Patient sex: F
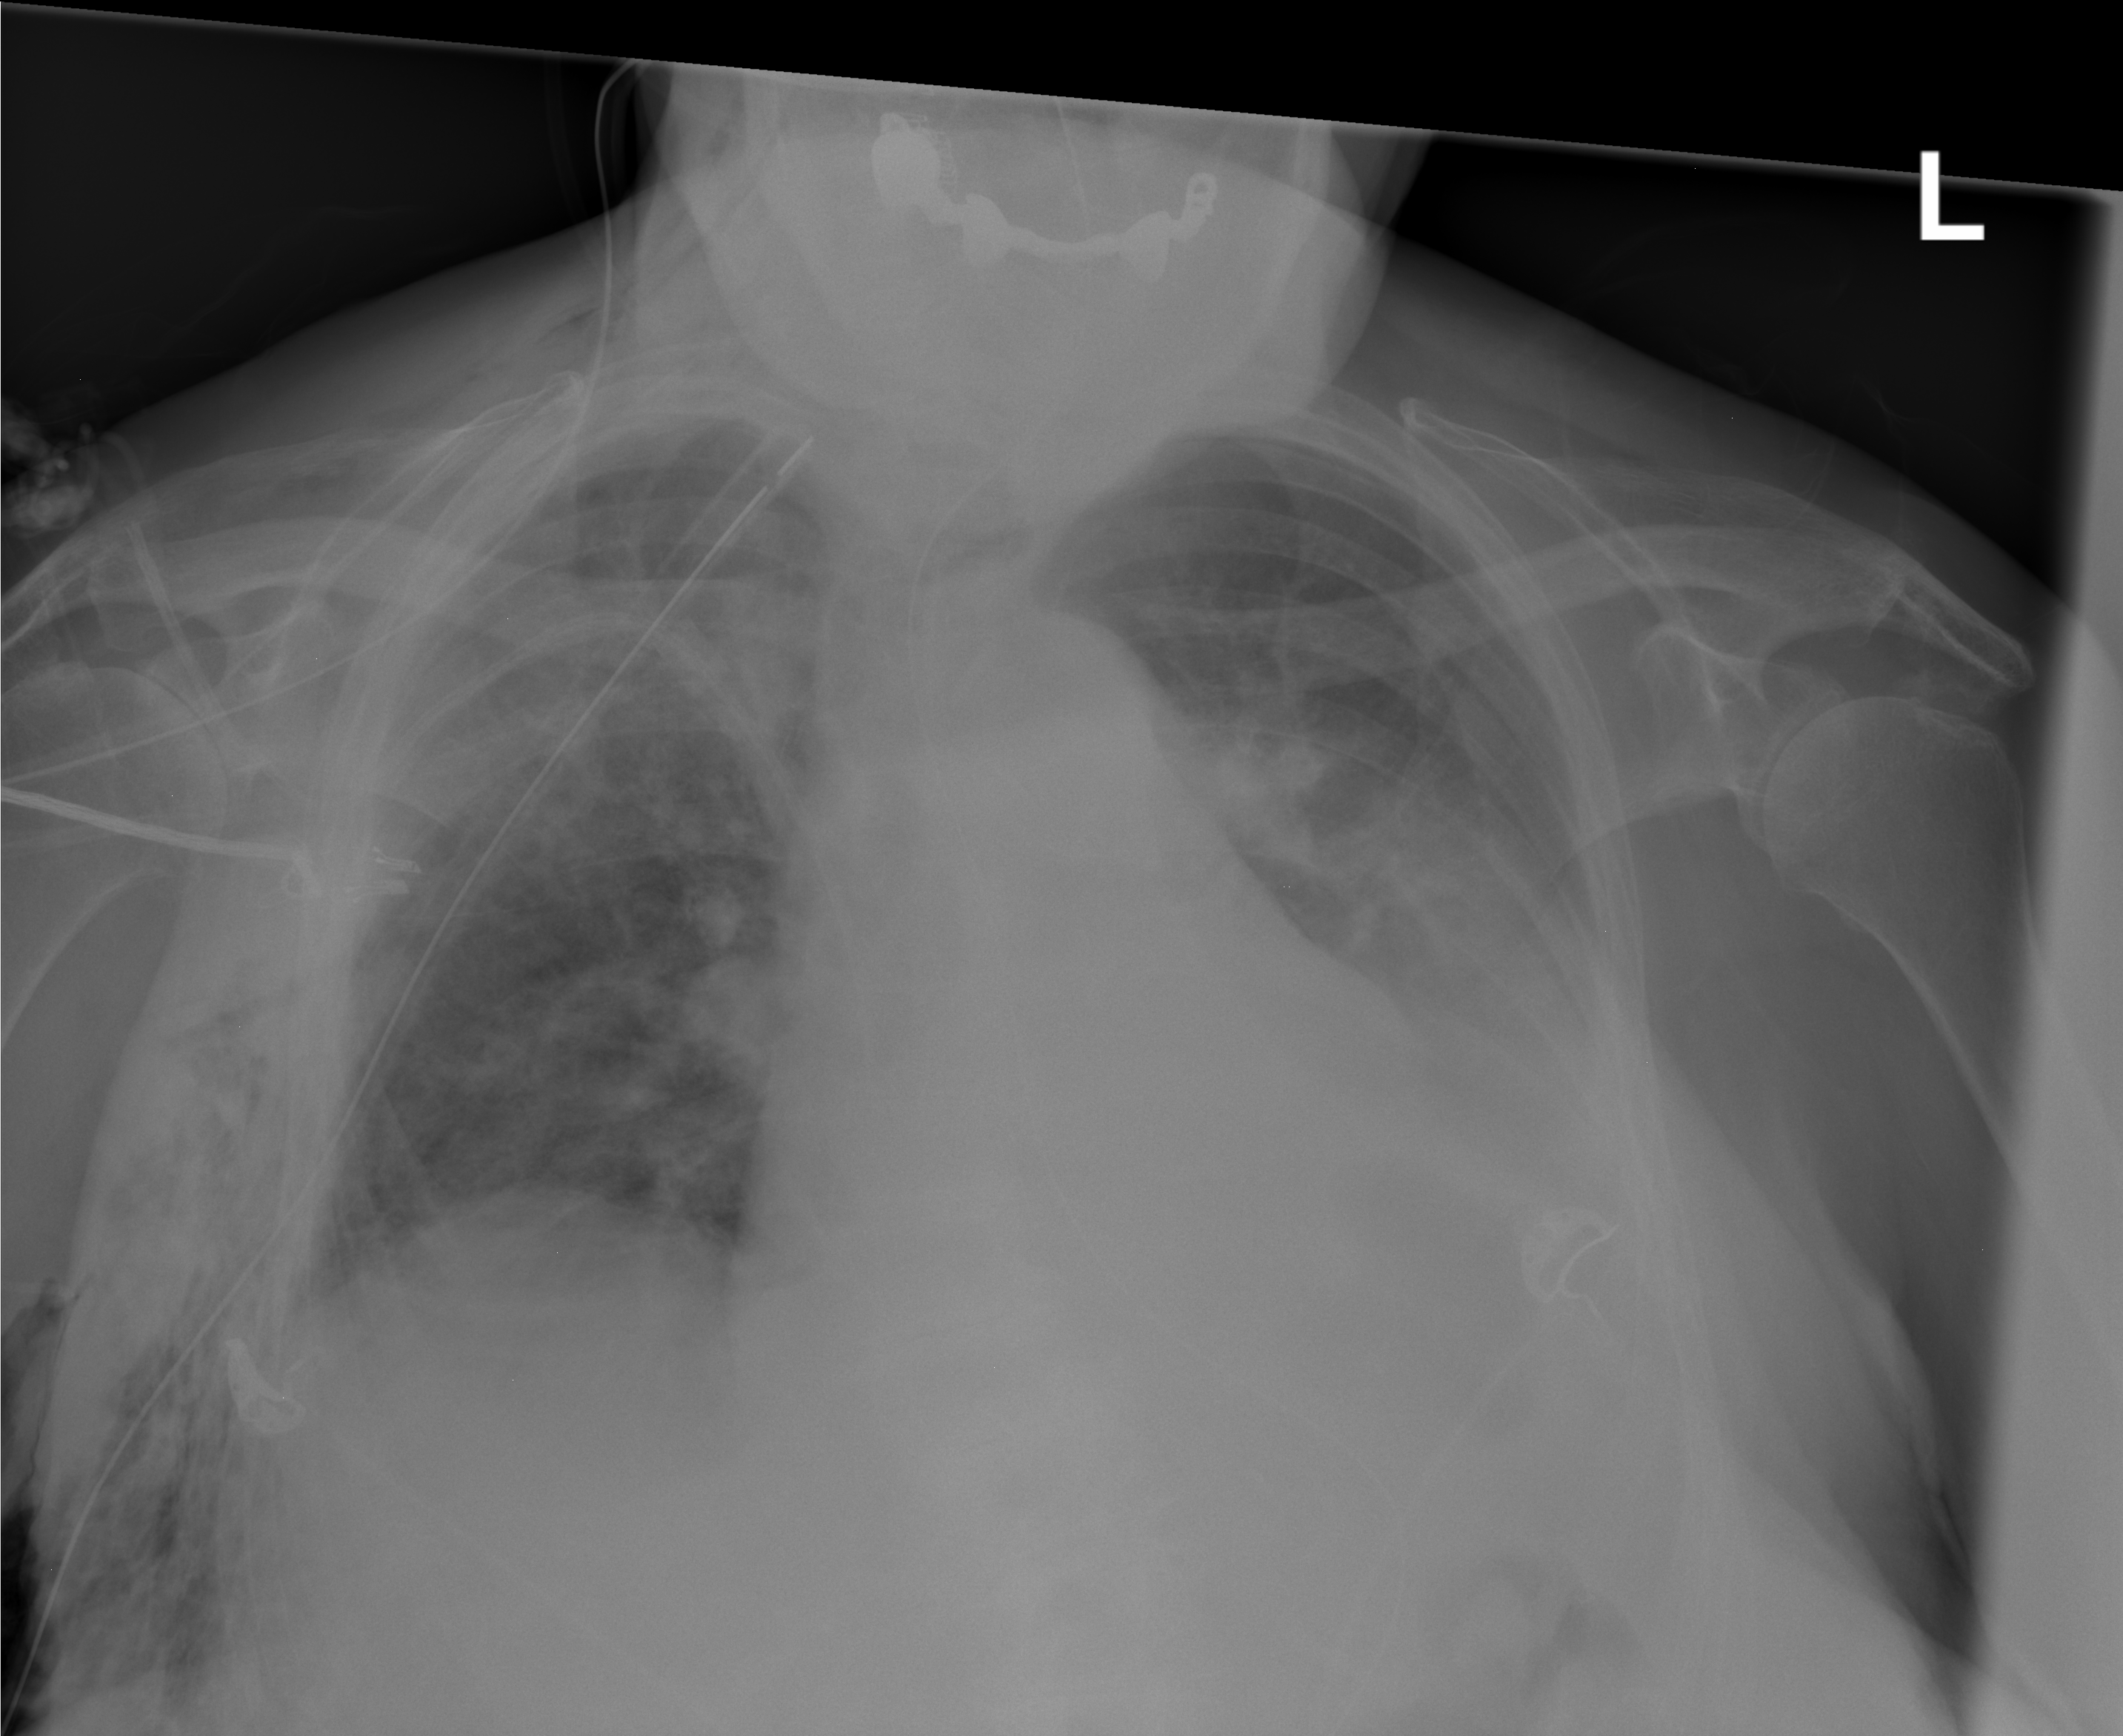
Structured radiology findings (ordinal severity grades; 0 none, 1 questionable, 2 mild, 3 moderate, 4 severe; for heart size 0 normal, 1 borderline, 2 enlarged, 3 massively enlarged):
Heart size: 3
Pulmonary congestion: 0
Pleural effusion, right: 2
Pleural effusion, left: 3
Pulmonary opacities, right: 2
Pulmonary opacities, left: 2
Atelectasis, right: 2
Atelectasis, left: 2